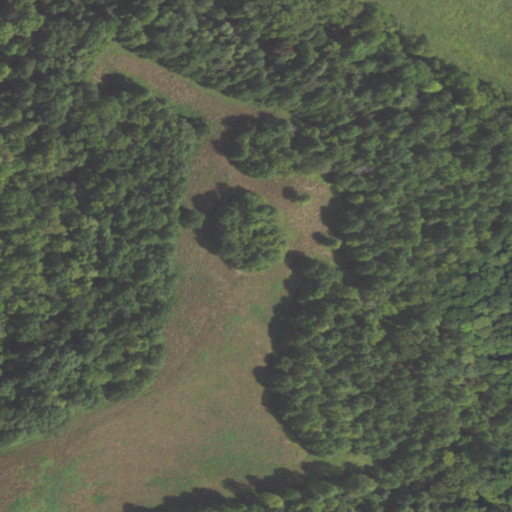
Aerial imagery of mountain in Illinois named Brown Hill containing deciduous forest, pasture, open development, and herbaceous wetlands